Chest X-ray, PA view. Patient: 45 years old, sex F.
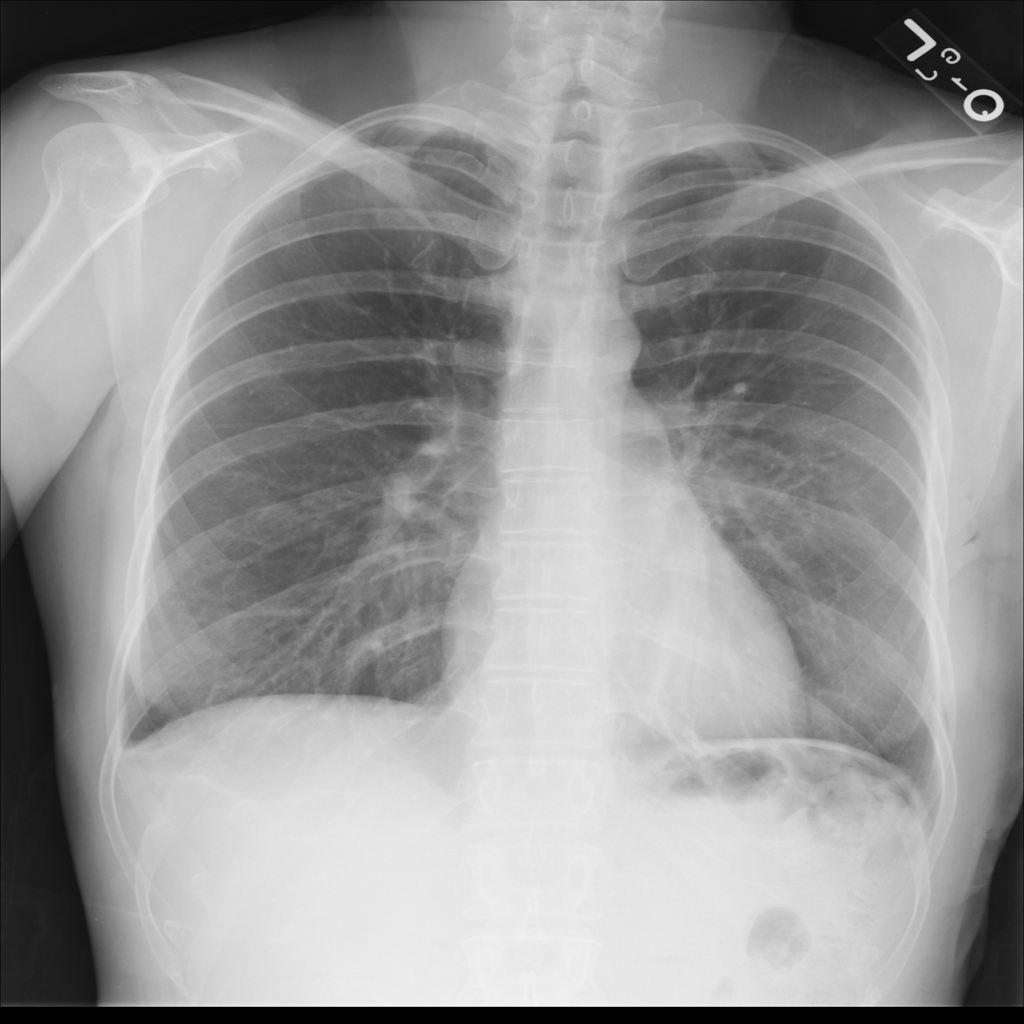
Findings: Atelectasis, Effusion